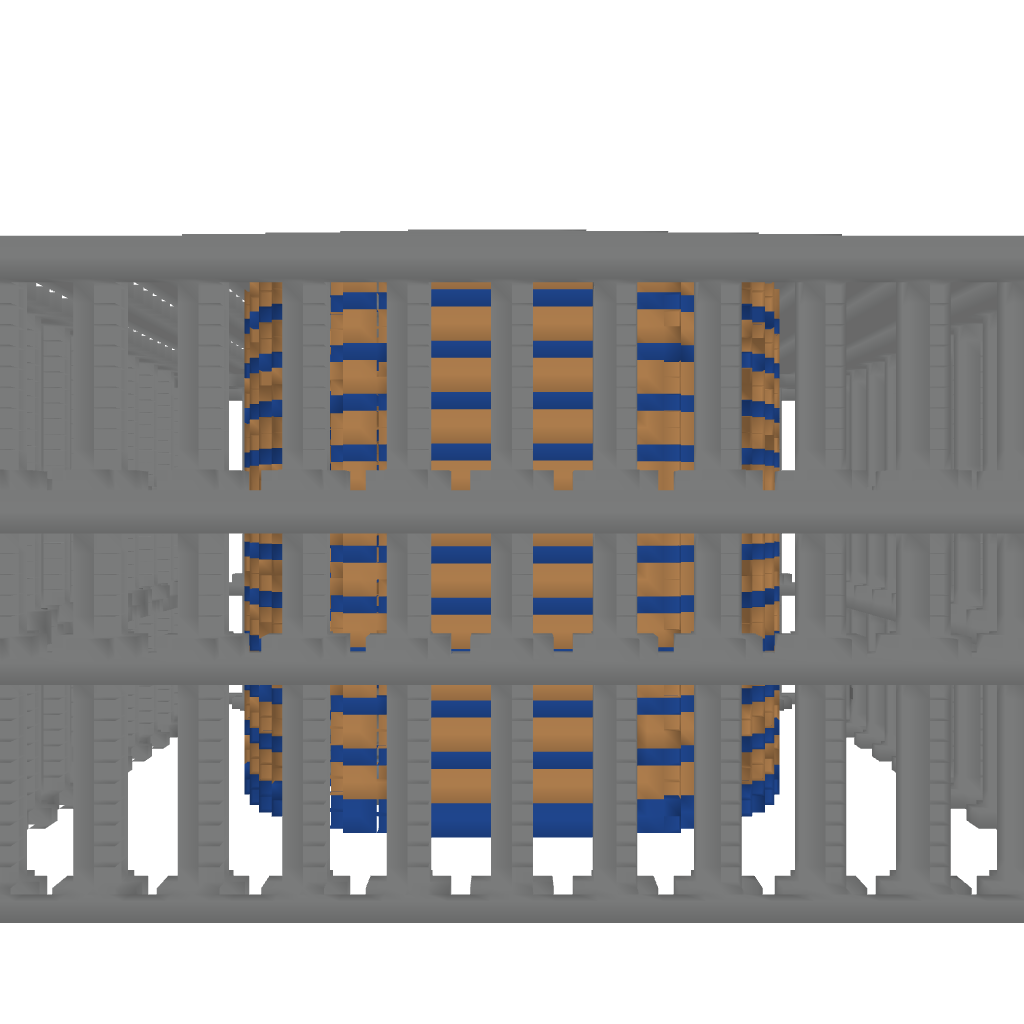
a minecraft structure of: Arena